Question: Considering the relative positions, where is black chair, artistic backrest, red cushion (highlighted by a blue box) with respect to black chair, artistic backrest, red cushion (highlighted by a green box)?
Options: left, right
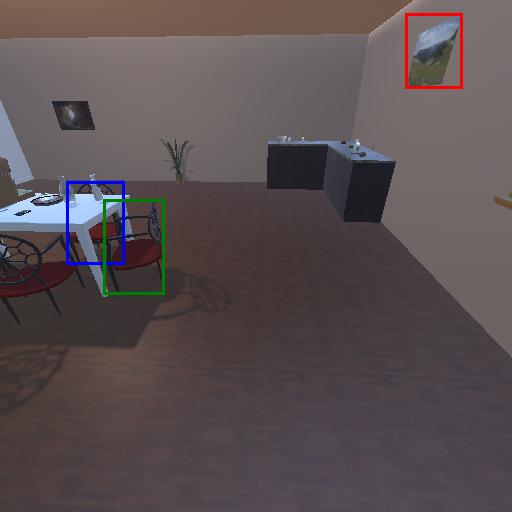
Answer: left